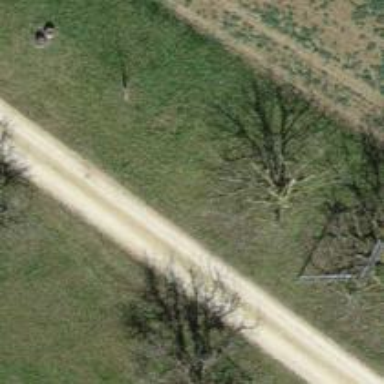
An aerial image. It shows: Mixed-leaf deciduous tree in its natural environment.